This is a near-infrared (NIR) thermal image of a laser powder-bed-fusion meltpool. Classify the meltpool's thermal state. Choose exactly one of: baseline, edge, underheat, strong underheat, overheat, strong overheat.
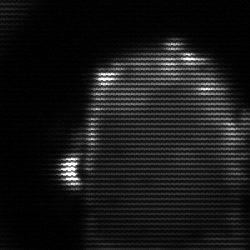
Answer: baseline